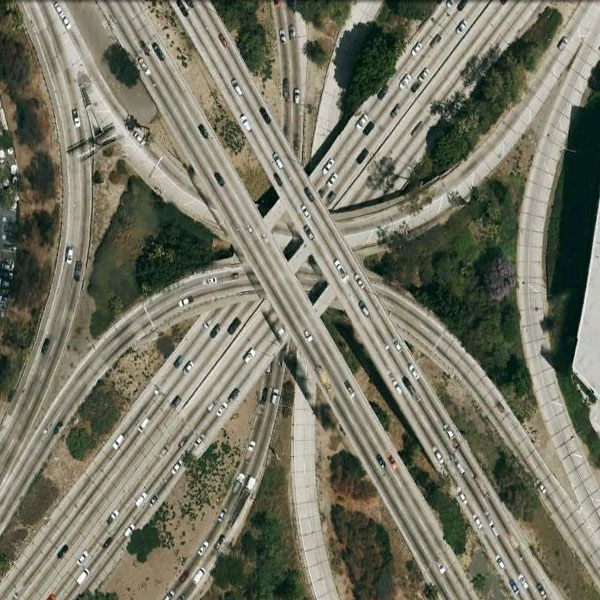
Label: Viaduct